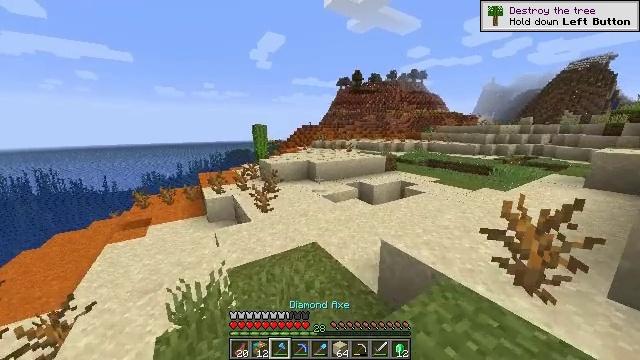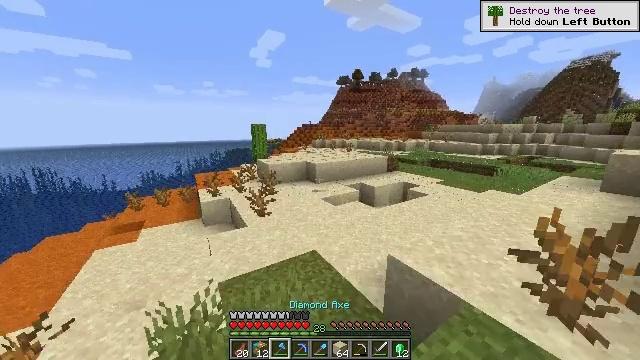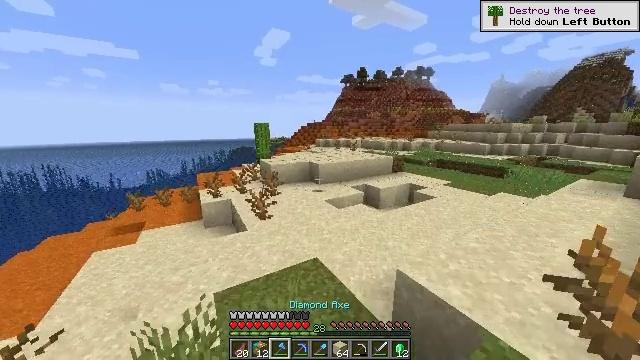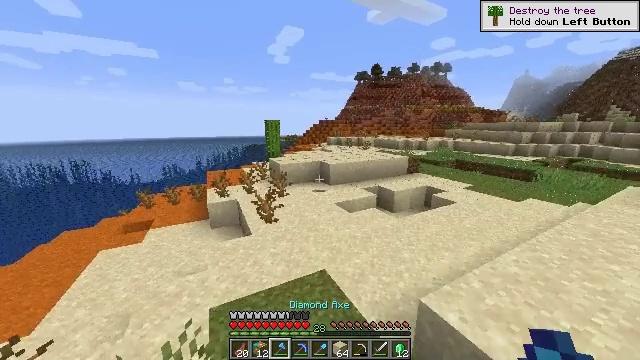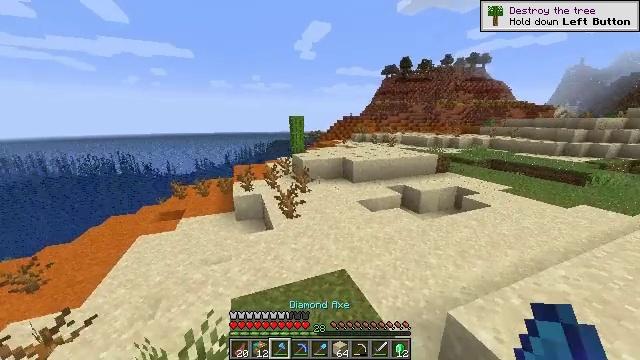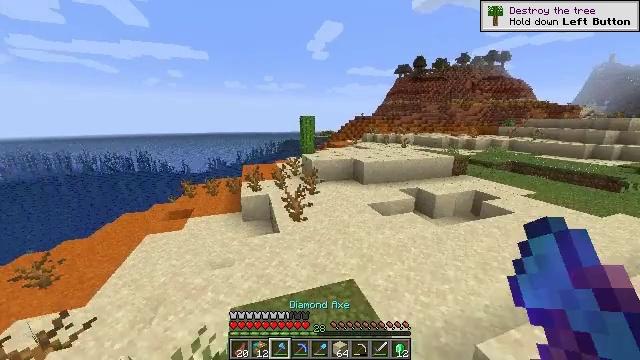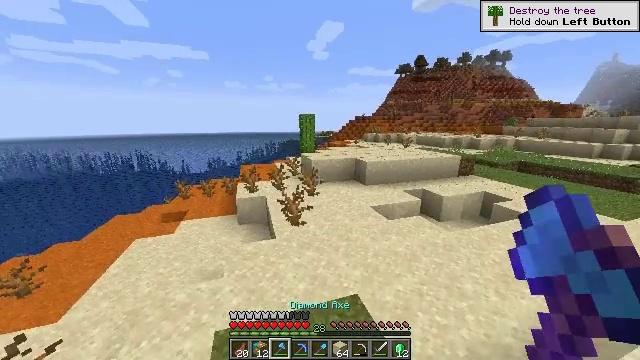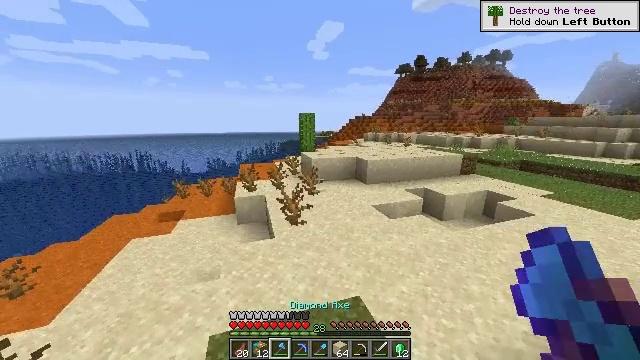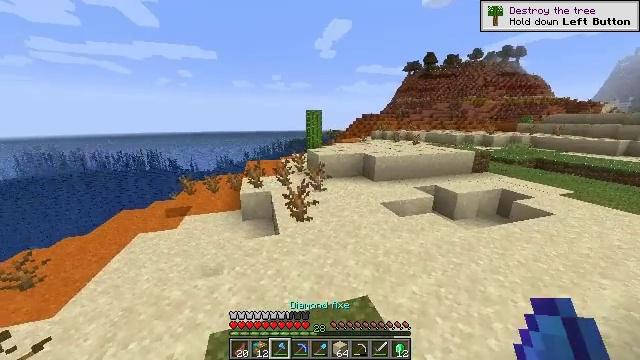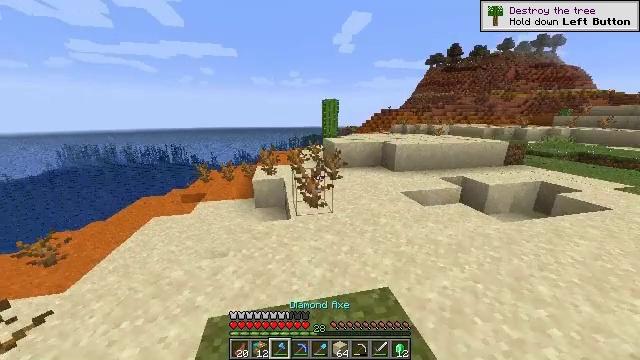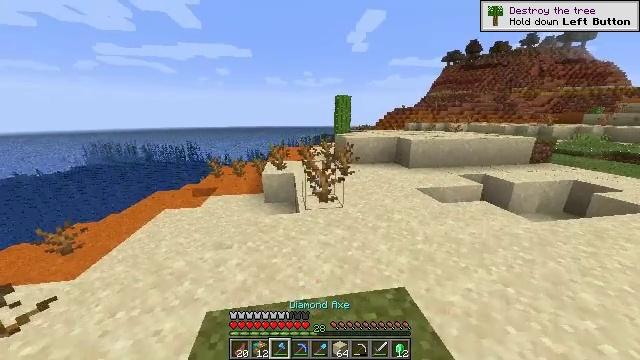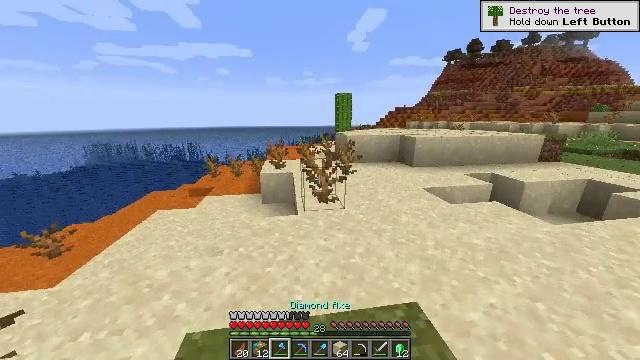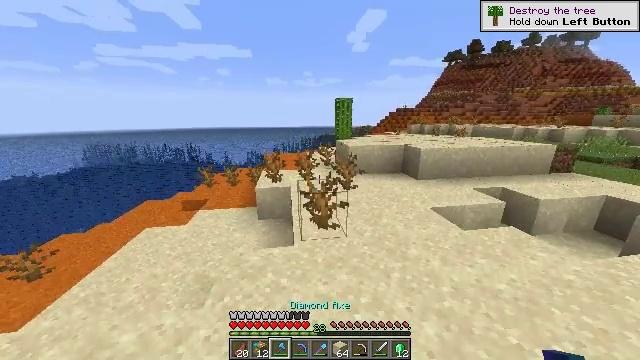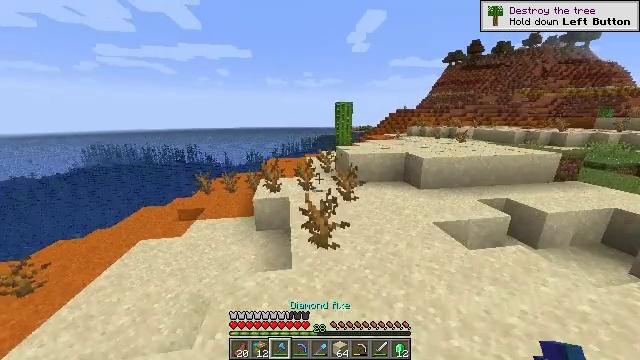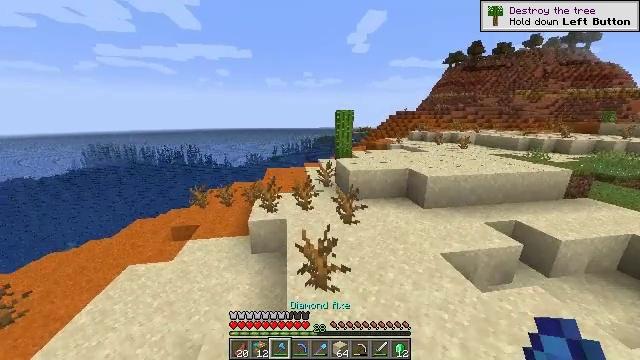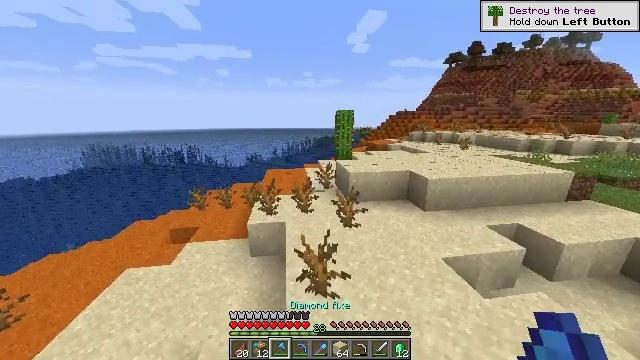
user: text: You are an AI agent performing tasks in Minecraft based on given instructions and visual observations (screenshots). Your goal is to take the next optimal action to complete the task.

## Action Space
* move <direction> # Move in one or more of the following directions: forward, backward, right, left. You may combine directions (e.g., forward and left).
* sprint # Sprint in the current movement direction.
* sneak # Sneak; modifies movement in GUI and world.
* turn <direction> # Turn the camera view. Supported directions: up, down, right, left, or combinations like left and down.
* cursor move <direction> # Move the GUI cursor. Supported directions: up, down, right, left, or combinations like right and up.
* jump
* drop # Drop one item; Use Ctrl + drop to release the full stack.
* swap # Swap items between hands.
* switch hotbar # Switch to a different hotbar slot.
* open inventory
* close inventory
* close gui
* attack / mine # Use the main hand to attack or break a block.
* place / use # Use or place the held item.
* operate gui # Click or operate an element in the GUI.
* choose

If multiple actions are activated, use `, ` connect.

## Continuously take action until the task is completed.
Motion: motion action
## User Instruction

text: Break the cactus block.
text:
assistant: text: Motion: move forward
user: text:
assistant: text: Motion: move forward, turn left
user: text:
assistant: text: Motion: move forward, turn left
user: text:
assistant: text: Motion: move forward, turn left and down
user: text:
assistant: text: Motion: move forward, turn left
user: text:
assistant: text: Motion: move forward
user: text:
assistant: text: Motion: move forward
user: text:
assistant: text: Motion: move forward, turn left
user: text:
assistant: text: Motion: move forward, turn left
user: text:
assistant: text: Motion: move forward, turn left
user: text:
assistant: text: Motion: move forward
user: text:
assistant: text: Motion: move forward, jump
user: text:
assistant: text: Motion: move forward, jump
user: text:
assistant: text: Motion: move forward, jump
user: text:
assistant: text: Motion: move forward, jump
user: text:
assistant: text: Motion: move forward, turn right, jump
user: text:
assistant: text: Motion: move forward, turn right and up, jump
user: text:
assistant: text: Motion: move forward, turn right, jump
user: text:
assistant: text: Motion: move forward, turn right, jump
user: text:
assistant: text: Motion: move forward, jump
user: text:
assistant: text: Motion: move forward, jump
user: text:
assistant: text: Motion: move forward, jump
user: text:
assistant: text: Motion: move forward, sprint, jump
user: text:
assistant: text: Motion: move forward, sprint, jump
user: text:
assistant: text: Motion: move forward, sprint, jump
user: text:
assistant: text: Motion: move forward, sprint, jump
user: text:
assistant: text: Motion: move forward, jump
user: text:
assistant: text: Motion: move forward, jump
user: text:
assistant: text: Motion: move forward, jump
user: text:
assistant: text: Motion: move forward, jump